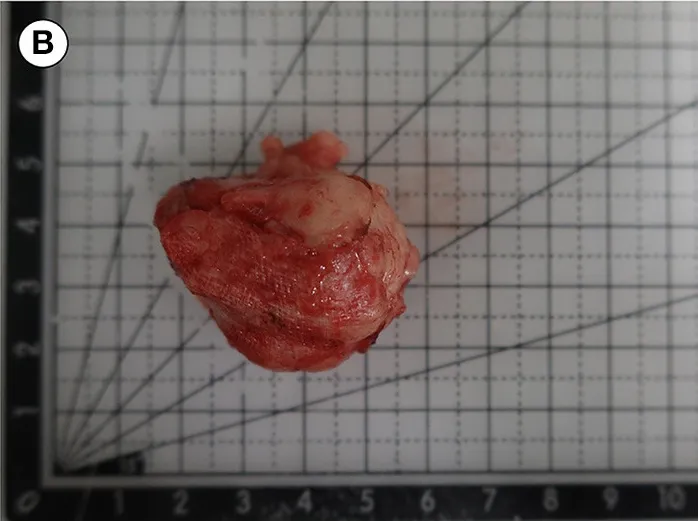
Retained gauze photograph. After sectioning of the mass. The mass was proved to contain a surgical sponge consistent with a diagnosis of gossypiboma.
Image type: medical_photograph (other_medical_photograph)